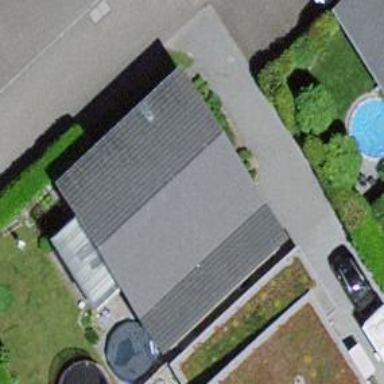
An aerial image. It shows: Residential building.